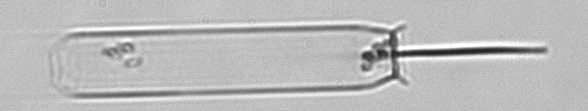
Label: Ditylum_brightwellii